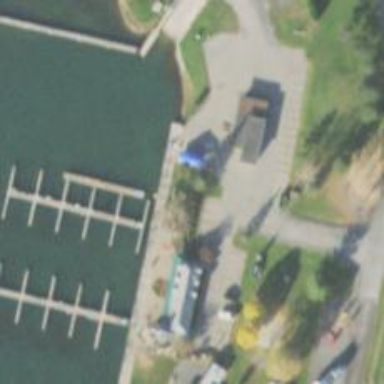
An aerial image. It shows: Pier with mooring facilities.